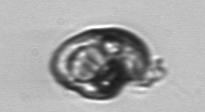
Label: Proterythropsis